Field crop: maize
Growth stage: 1
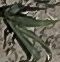
Species: sorghum